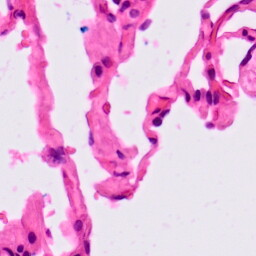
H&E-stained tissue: Lung